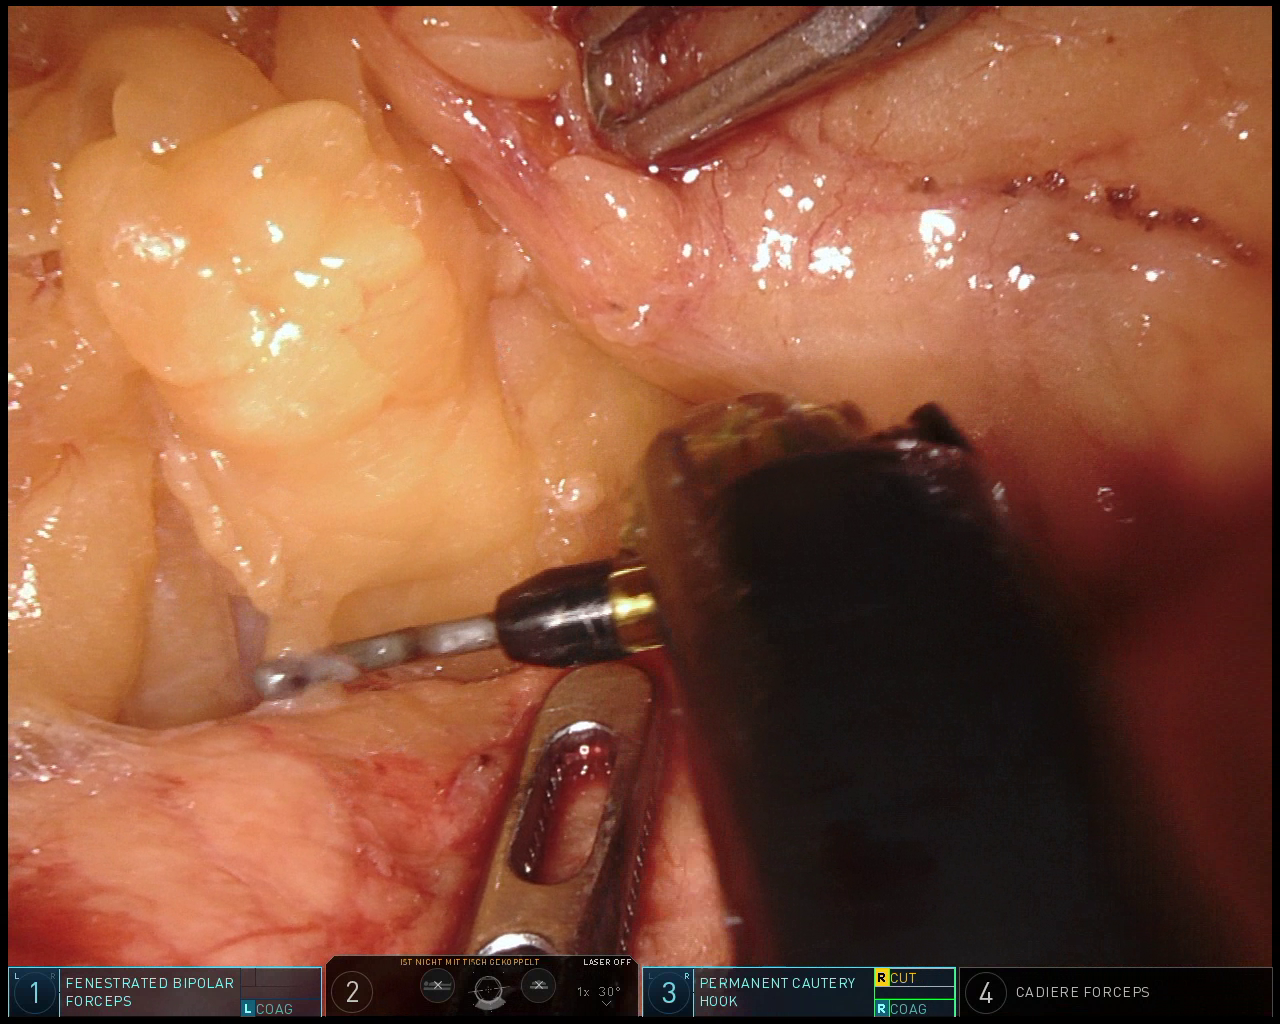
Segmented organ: pancreas
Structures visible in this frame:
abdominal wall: no
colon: no
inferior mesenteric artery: no
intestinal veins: no
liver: no
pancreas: yes
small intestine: no
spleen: no
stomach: yes
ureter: no
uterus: no
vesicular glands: no